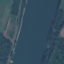
Land use / land cover class: River